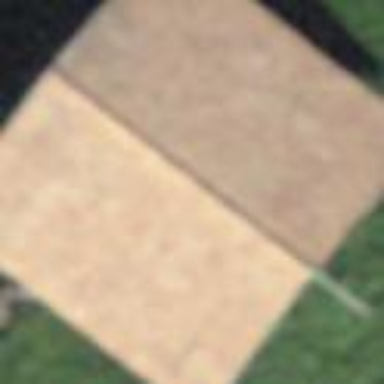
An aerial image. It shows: Barn.